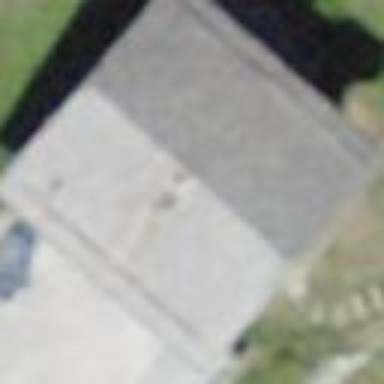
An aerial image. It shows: Building with tiled roof.